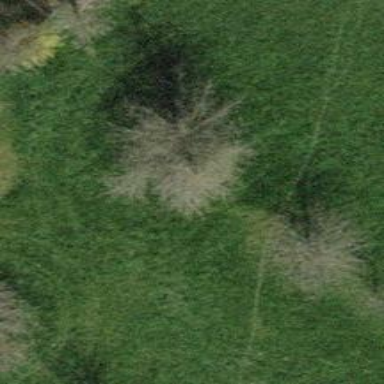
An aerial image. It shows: Single tag "natural: tree."